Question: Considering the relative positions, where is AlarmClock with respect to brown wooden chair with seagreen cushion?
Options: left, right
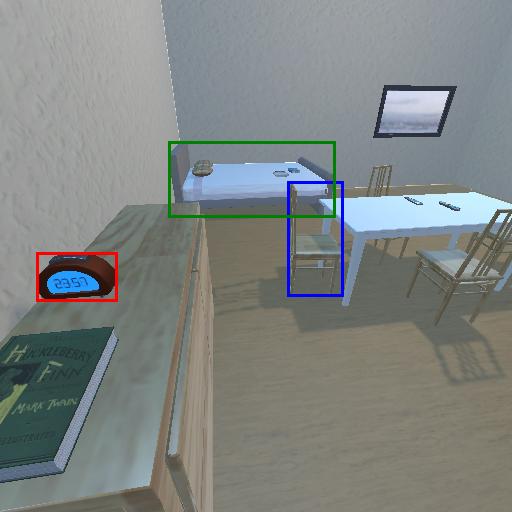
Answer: left